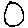
Label: circle